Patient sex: M
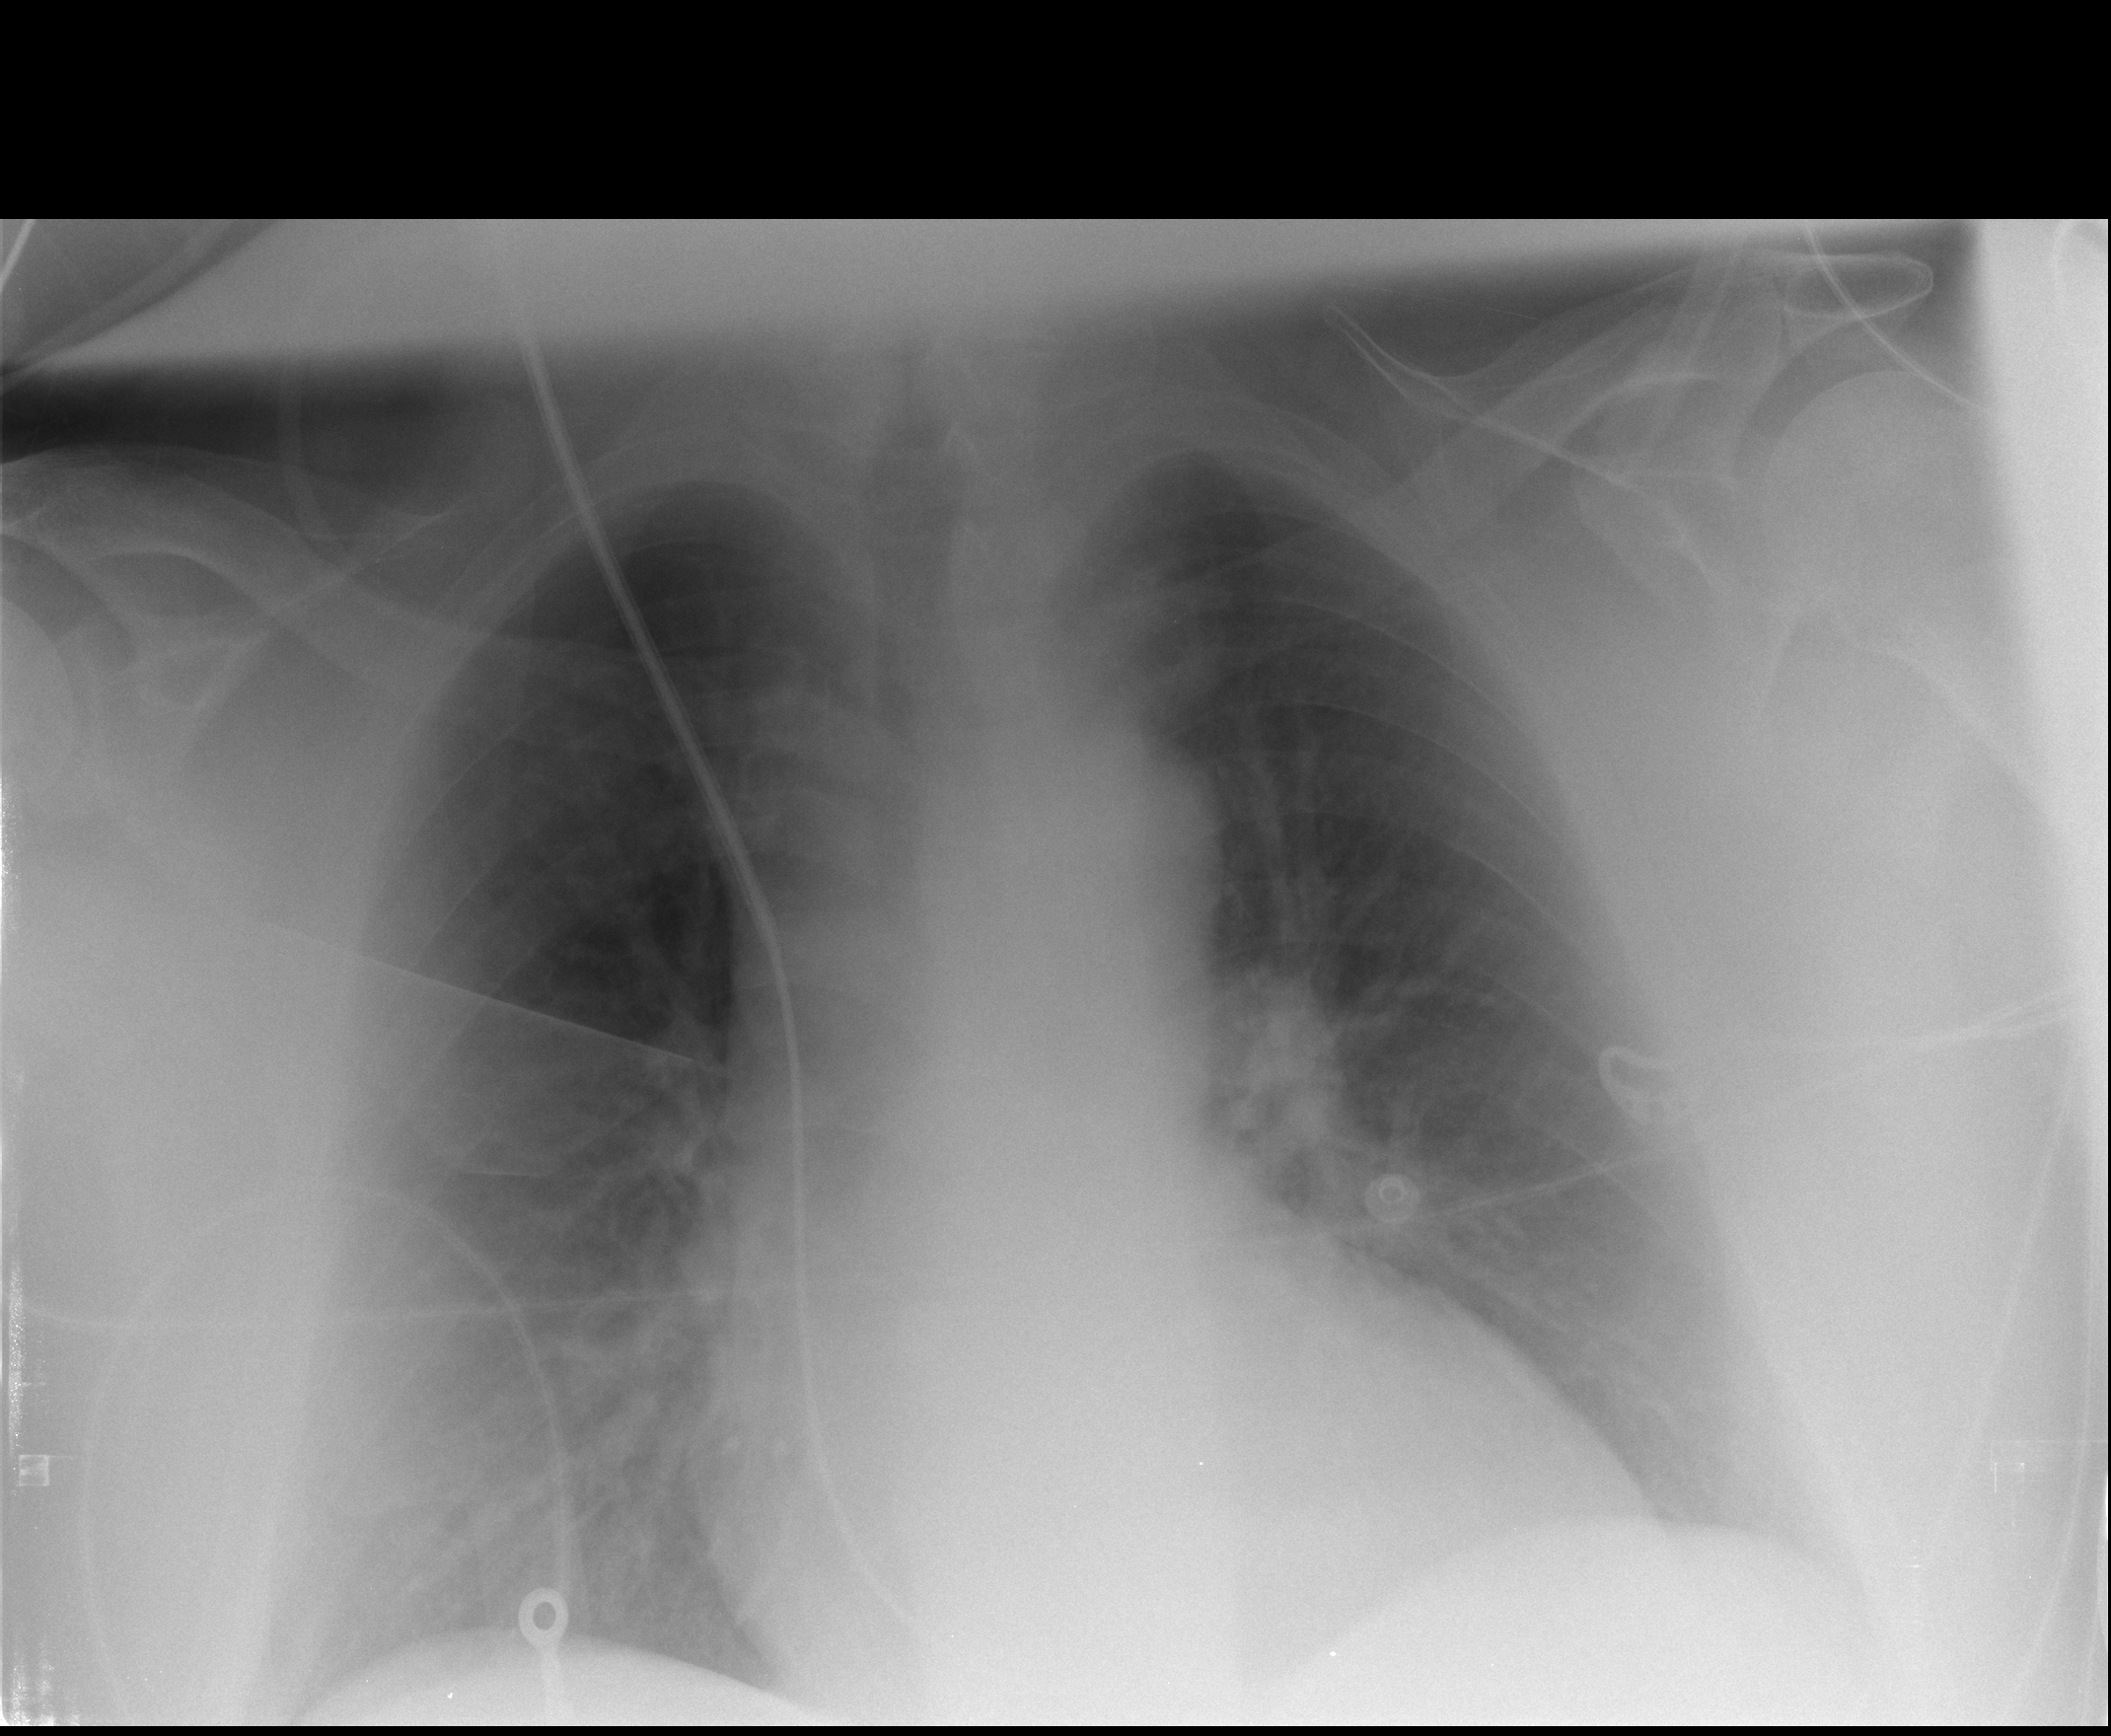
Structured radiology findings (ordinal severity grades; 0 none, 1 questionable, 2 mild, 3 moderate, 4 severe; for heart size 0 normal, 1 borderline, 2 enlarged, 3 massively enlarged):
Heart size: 2
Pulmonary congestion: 2
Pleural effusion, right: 0
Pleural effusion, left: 0
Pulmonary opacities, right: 0
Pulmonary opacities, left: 0
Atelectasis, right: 0
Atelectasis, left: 0